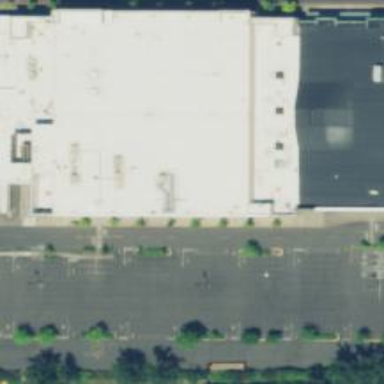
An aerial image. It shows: Department store building.